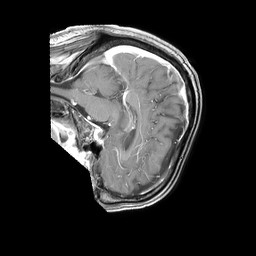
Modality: T1w
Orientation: sagittal
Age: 59
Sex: male
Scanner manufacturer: philips
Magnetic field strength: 1.5 T
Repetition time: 0.1847 s
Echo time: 0.001871 s